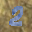
Label: 2